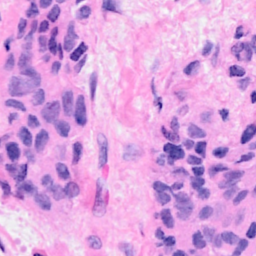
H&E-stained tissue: Breast